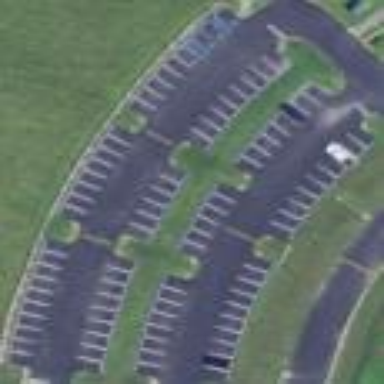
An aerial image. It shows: Parking area with asphalt surface.